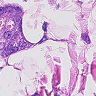
Metastatic tissue present: yes